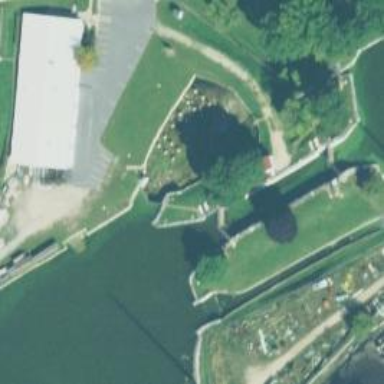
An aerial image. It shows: Lock gate on waterway.